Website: bh-photo
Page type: receipt
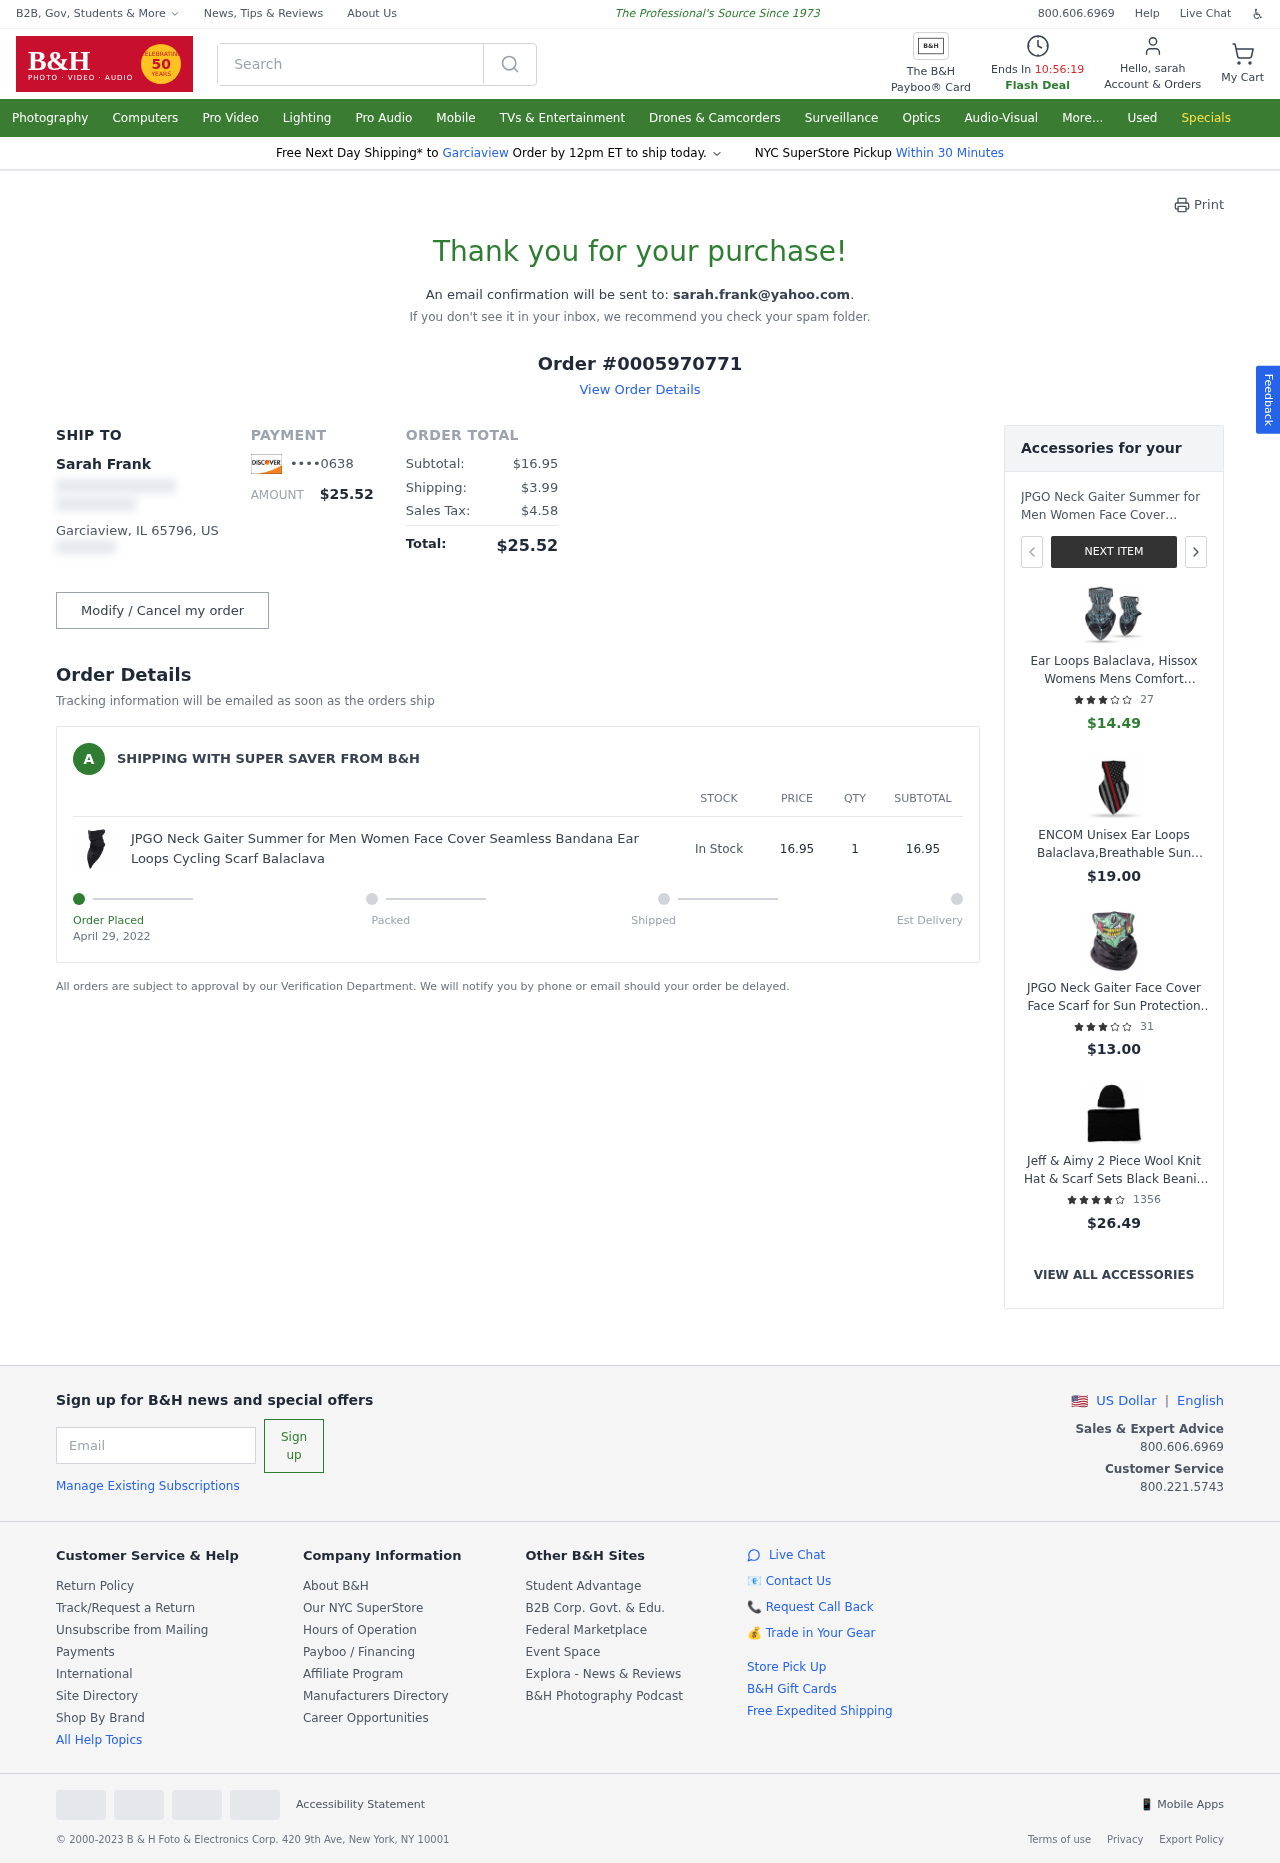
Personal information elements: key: PII_CARD_LAST4
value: ••••0638
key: PII_CITY
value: Garciaview
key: PII_EMAIL
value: sarah.frank@yahoo.com
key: PII_FIRSTNAME
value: sarah
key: PII_FULLNAME
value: Sarah Frank
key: PII_CITY_STATE_ZIP
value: Garciaview, IL 65796
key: PII_COUNTRY_CODE
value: US
Product elements: key: PRODUCT1_NAME
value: JPGO Neck Gaiter Summer for Men Women Face Cover Seamless Bandana Ear Loops Cycling Scarf Balaclava
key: PRODUCT1_PRICE
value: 16.95
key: PRODUCT1_QUANTITY
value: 1
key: PRODUCT2_NAME
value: Ear Loops Balaclava, Hissox Womens Mens Comfort Bandana Face Scarf Bandana Mask Neck Gaiters Outdoor
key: PRODUCT2_NUM_RATINGS
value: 27
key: PRODUCT2_PRICE
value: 14.49
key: PRODUCT2_RATING
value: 3.6
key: PRODUCT3_NAME
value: ENCOM Unisex Ear Loops Balaclava,Breathable Sun Protection Balaclava Face Scarf for Wind Neck Gaiter
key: PRODUCT3_PRICE
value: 19
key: PRODUCT4_NAME
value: JPGO Neck Gaiter Face Cover Face Scarf for Sun Protection Washable Reusable Balaclava Bandana 1 Piec
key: PRODUCT4_NUM_RATINGS
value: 31
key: PRODUCT4_PRICE
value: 13
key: PRODUCT4_RATING
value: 3.8
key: PRODUCT5_NAME
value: Jeff & Aimy 2 Piece Wool Knit Hat & Scarf Sets Black Beanie Neck Gaiters Fleece Winter Hat Balaclava
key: PRODUCT5_NUM_RATINGS
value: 1356
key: PRODUCT5_PRICE
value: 26.49
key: PRODUCT5_RATING
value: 4
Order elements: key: ORDER_ID
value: Order #0005970771
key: ORDER_TOTAL
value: $25.52
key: ORDER_SUBTOTAL
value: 16.95
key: ORDER_SUBTOTAL
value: $16.95
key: ORDER_SHIPPING_COST
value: $3.99
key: ORDER_TAX
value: $4.58
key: ORDER_DATE
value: April 29, 2022
Search elements: key: HEADER_SEARCH
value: Search